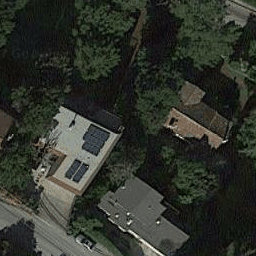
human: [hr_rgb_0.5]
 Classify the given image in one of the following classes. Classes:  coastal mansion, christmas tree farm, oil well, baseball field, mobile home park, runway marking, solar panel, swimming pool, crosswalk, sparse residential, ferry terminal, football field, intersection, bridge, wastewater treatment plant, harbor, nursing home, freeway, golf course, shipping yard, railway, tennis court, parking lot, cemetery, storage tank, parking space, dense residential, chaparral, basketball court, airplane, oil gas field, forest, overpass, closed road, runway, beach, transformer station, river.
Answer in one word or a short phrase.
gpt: sparse residential